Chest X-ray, AP view. Patient: 48 years old, sex F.
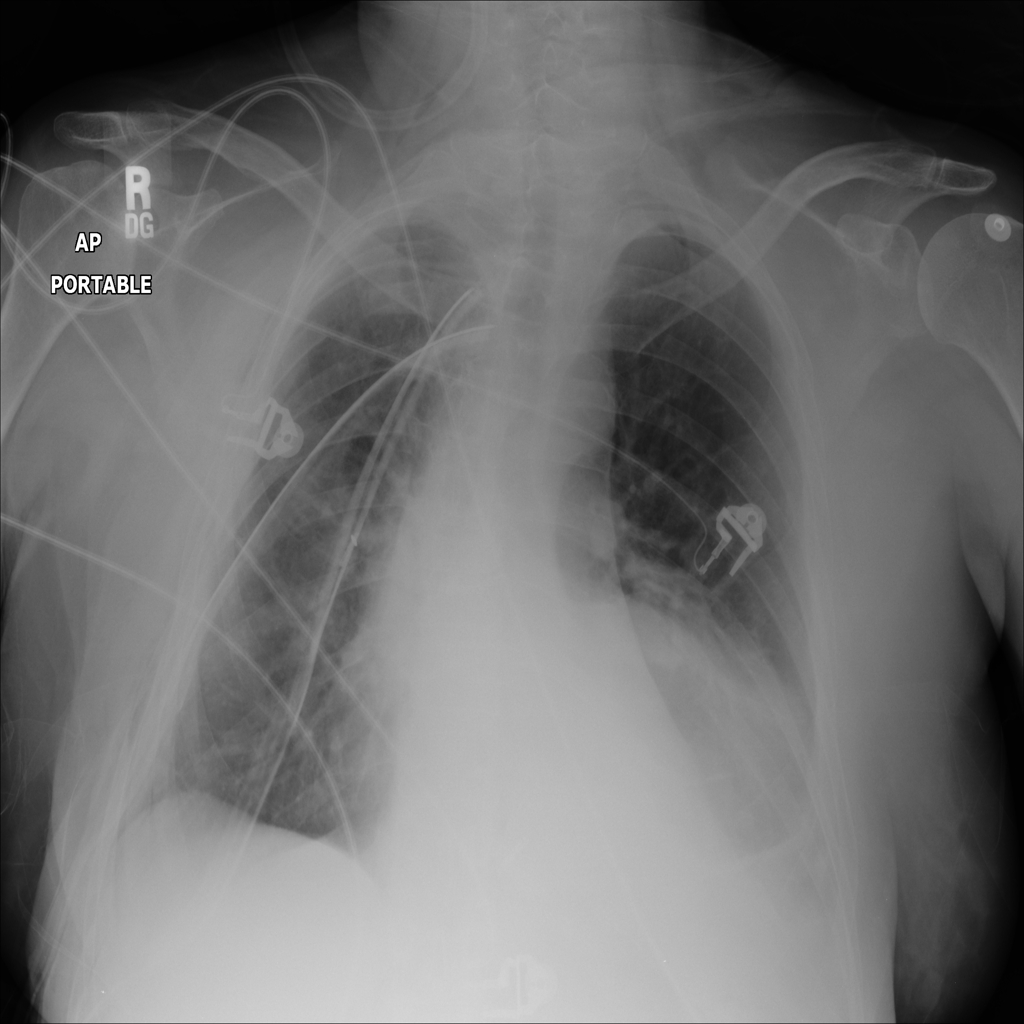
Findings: Atelectasis, Hernia